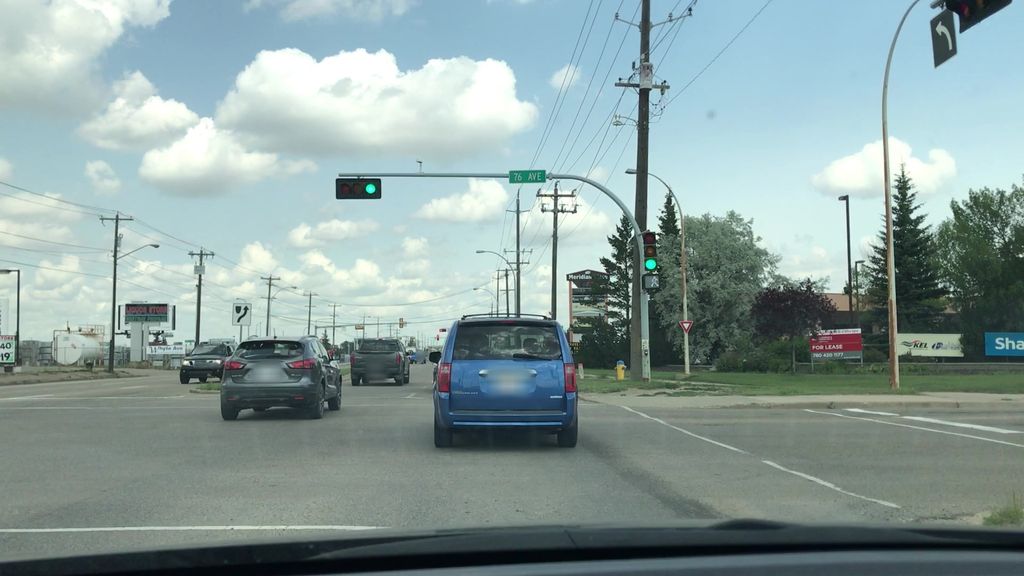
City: edmonton